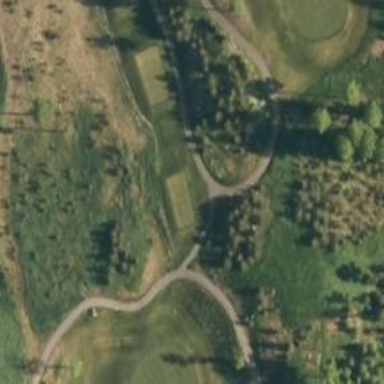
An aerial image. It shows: Path designated for golf carts.